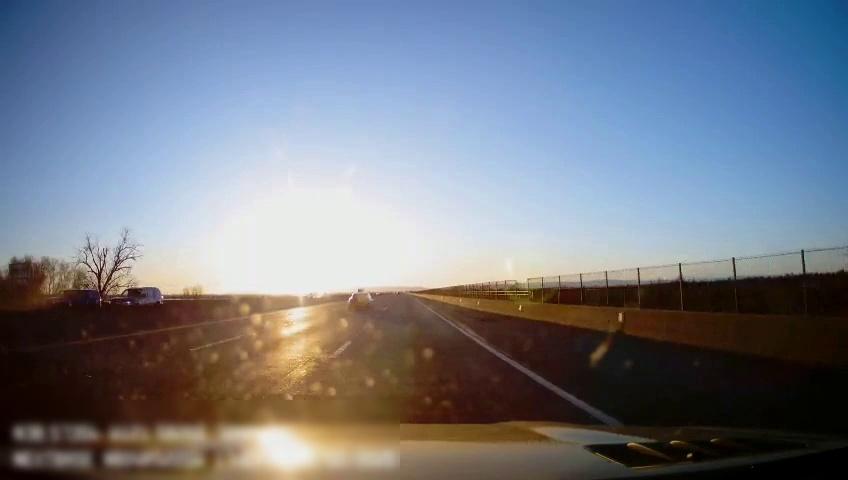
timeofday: Day
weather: Sunny
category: Drivable Space
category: Vehicles | Car
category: Vehicles | SUV
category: Vehicles | SUV
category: Lanes | Alternate Lane
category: Lanes | Current Lane
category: Lanes | Current Lane
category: Lanes | Alternate Lane